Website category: book
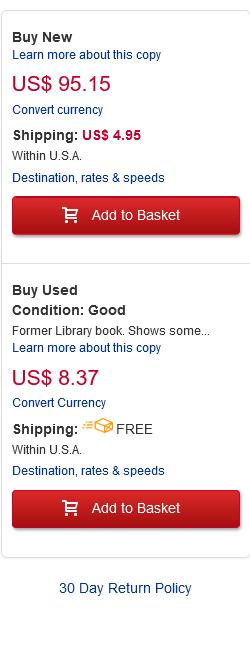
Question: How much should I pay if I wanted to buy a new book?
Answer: US$ 95.15

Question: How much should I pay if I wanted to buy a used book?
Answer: US$ 8.37

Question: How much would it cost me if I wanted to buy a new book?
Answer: US$ 95.15

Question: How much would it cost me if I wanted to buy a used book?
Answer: US$ 8.37

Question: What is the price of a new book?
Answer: US$ 95.15

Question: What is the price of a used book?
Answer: US$ 8.37

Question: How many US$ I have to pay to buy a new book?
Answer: US$ 95.15

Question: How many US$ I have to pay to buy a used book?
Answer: US$ 8.37

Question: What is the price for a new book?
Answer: US$ 95.15

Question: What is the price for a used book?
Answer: US$ 8.37

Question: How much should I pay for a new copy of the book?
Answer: US$ 95.15

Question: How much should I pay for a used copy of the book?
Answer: US$ 8.37

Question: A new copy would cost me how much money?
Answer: US$ 95.15

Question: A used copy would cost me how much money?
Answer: US$ 8.37

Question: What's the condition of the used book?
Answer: Good

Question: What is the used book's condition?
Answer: Good

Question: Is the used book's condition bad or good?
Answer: Good

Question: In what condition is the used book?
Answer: Good

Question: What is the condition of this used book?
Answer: Good

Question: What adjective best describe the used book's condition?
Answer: Good

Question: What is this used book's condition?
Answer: Good

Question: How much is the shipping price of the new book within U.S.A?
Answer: US$ 4.95

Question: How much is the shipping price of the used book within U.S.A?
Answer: FREE

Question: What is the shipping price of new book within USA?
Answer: US$ 4.95

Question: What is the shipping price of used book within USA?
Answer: FREE

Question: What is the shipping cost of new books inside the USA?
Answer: US$ 4.95

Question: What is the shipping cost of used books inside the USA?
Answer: FREE

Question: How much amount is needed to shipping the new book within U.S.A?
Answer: US$ 4.95

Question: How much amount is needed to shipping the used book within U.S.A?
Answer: FREE

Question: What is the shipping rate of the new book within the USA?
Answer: US$ 4.95

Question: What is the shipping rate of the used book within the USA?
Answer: FREE

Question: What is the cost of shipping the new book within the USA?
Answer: US$ 4.95

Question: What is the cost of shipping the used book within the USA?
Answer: FREE

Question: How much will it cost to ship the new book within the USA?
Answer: US$ 4.95

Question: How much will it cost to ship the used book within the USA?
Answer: FREE